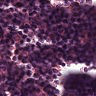
Metastatic tissue present: no